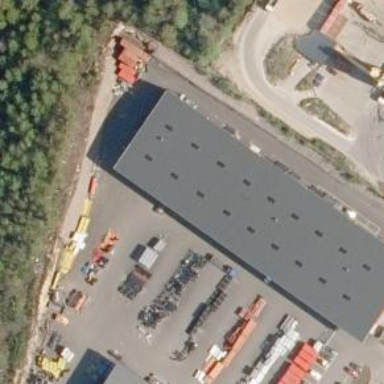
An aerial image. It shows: Warehouse.